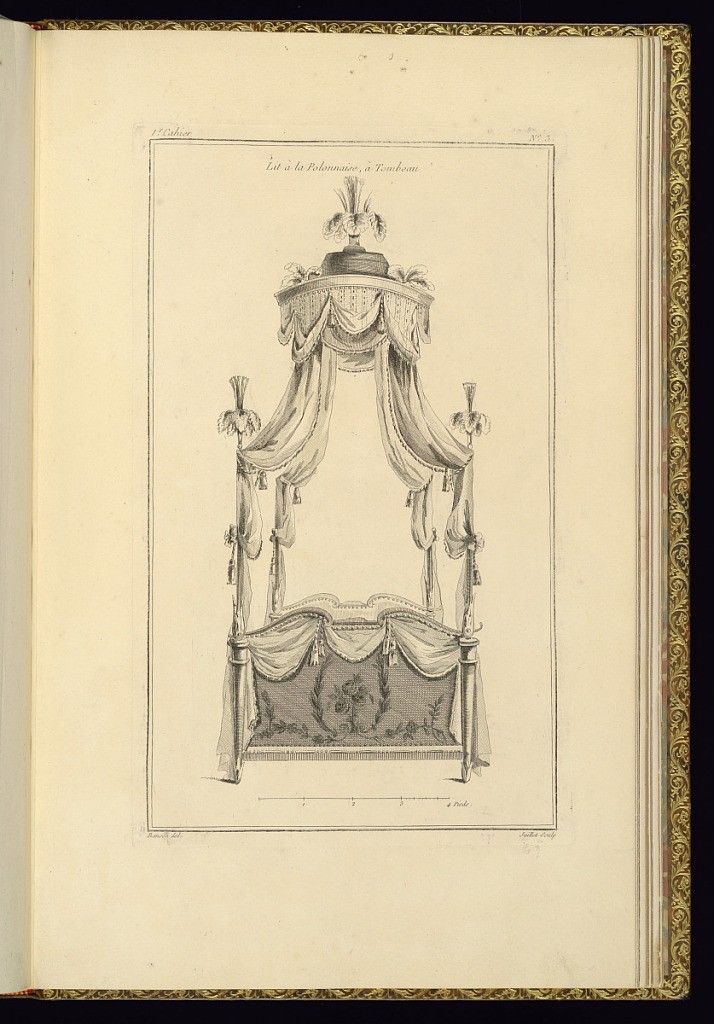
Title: Lit à la Polonnaise, à Tombeau
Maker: Pierre Ranson, French, 1736–1786
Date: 1779-90
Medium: Etching and engraving on laid paper
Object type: Print
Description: Design for a canopy bed (view from the footboard) with the posts bending inwards to support a smaller crown canopy (baldachin) above, topped with feather finials. The bed curtains are drawn back and tied to the posts with ropes. The headboard and footboard are the same height and decorated with floral motifs, with draped textiles. The plate is titled, numbered, and signed. A scale below.